Question: I have an order page with a countdown which tells the user how much time he has left to complete his order. We spotted that when the user wants to paste something into an input field and opens this context menu for it, the menu will close each time the timer updates.

'''
var app = angular.module("EvTest", []);
app.controller("TestController", function($scope, $interval) {
$scope.counter = 1;
$interval(function() {
$scope.counter++;
}, 1000);
});
'''
'''
<div ng-controller="TestController">
<input type="text" style="width:100%;" placeholder="Test me!" />
{{counter}}
</div>
'''
<URL>
Is there any way around this?
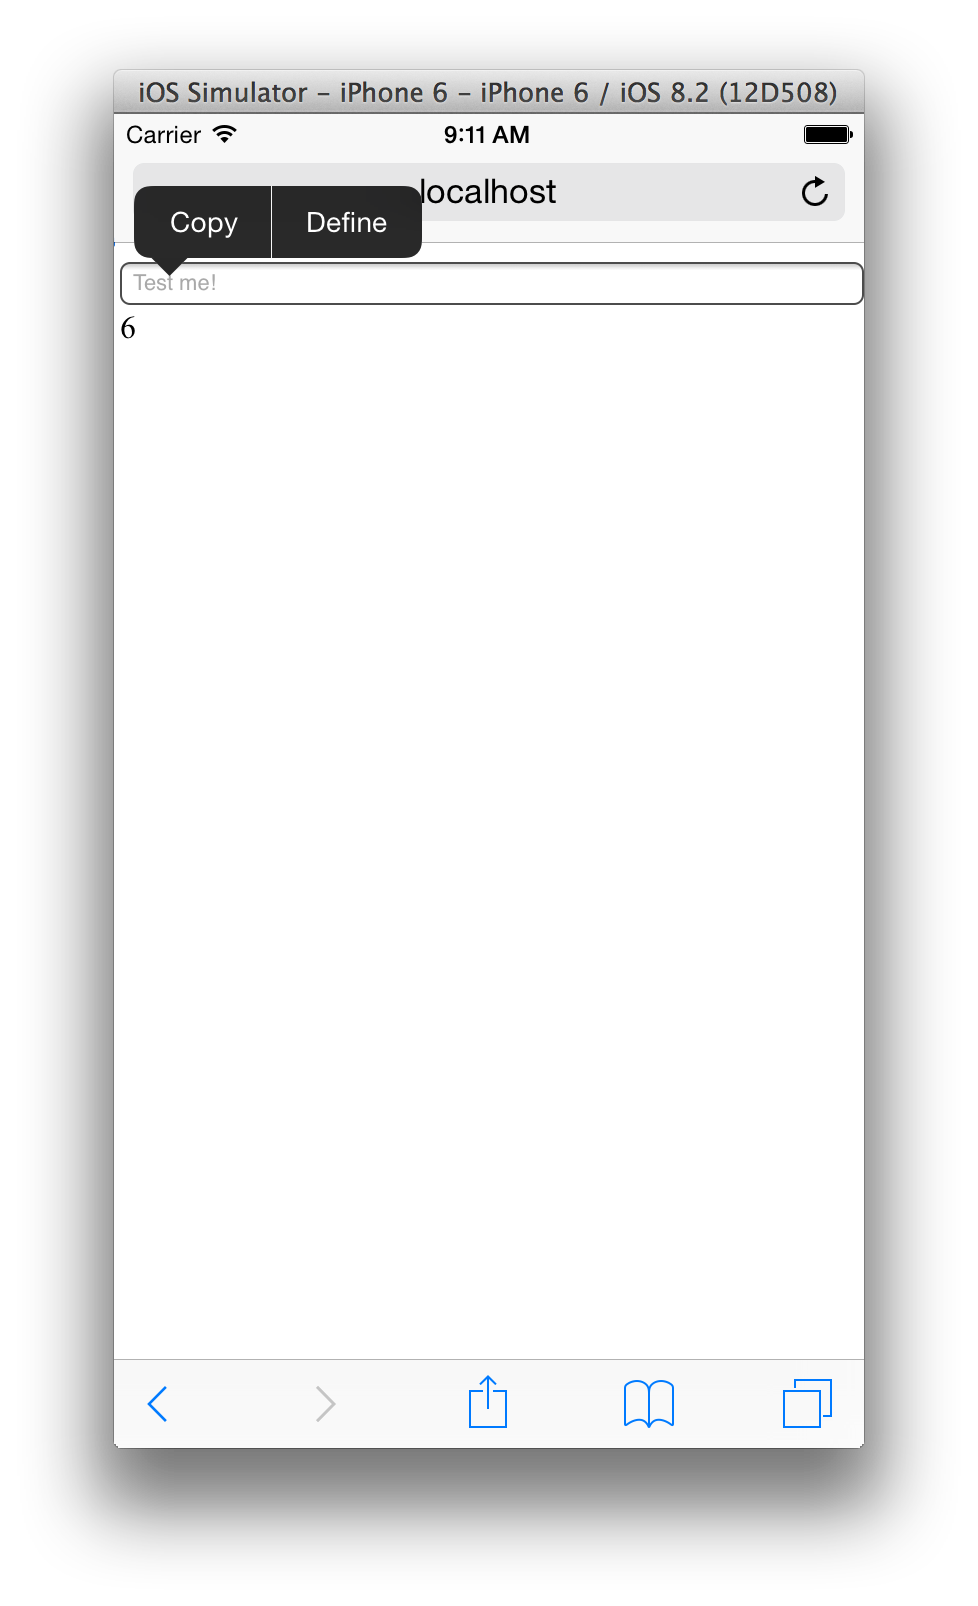
Answer: The problem is solved with updating to iOS 8.3. Apparently it was a bug in Safari.